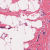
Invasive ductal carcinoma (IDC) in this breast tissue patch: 1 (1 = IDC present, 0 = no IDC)